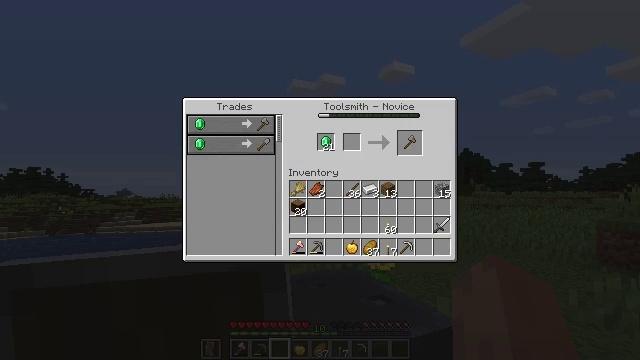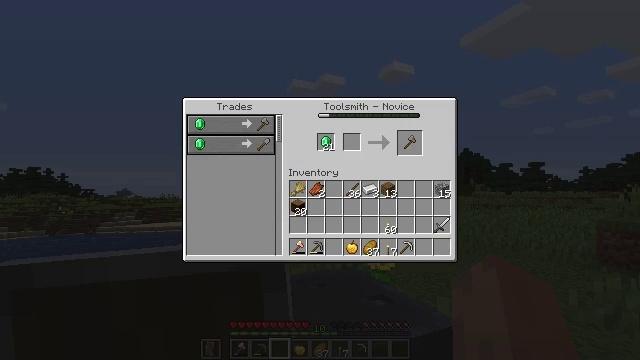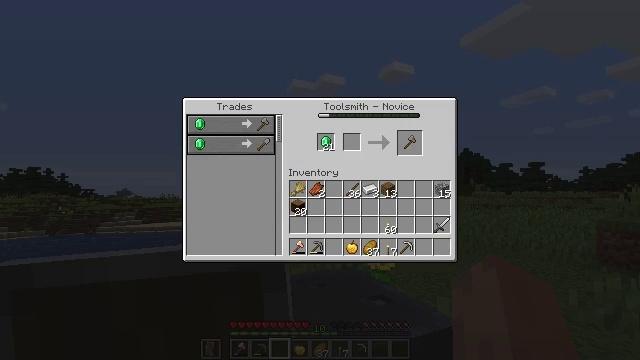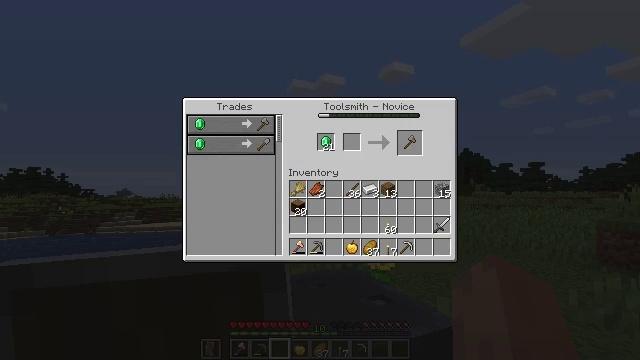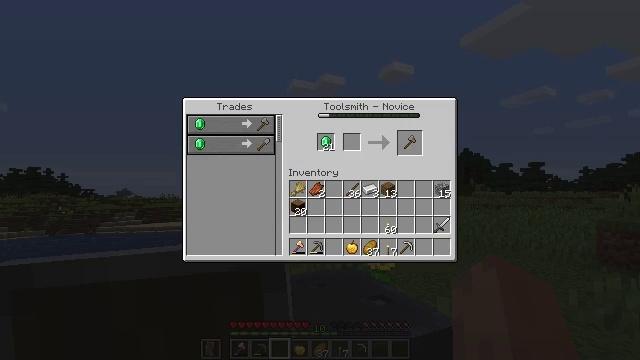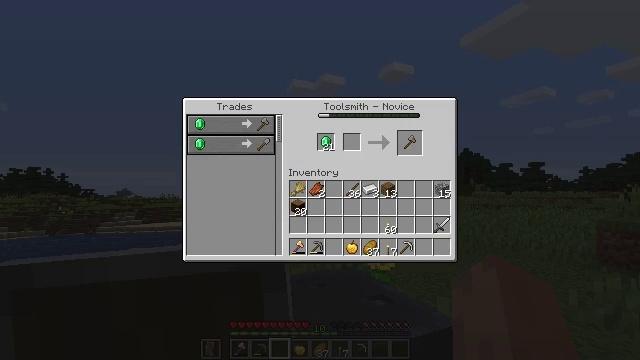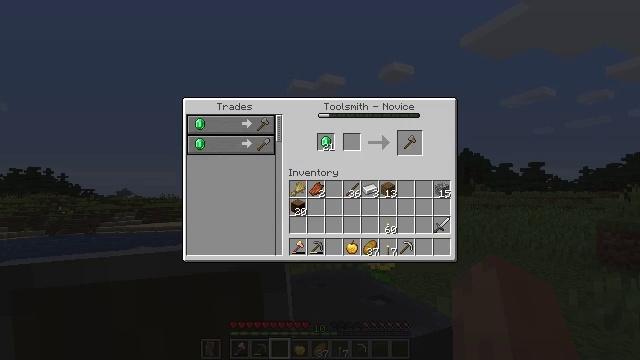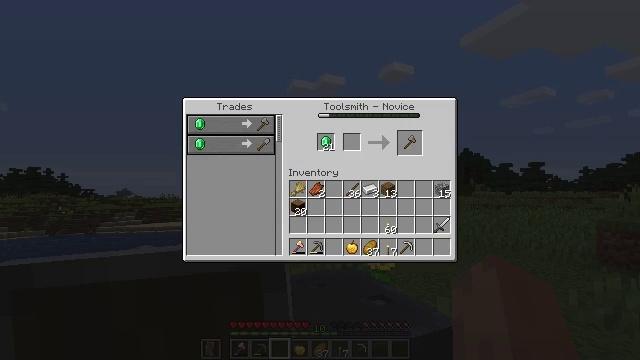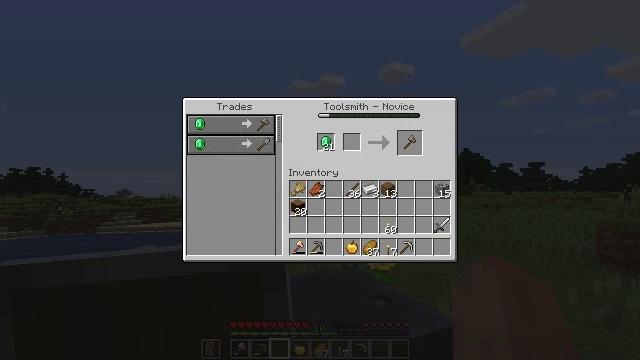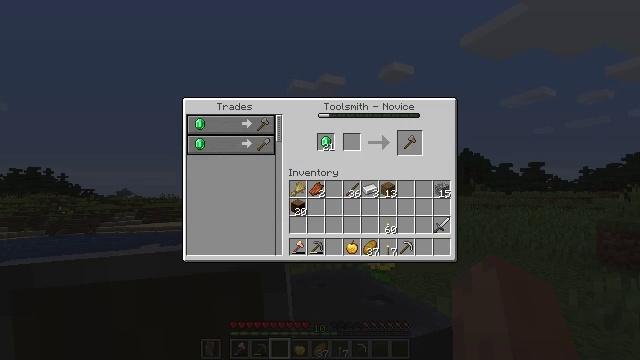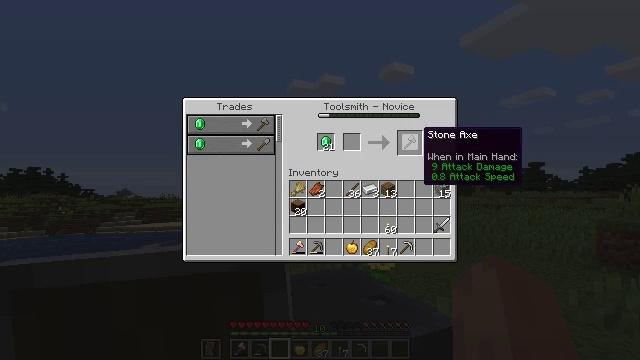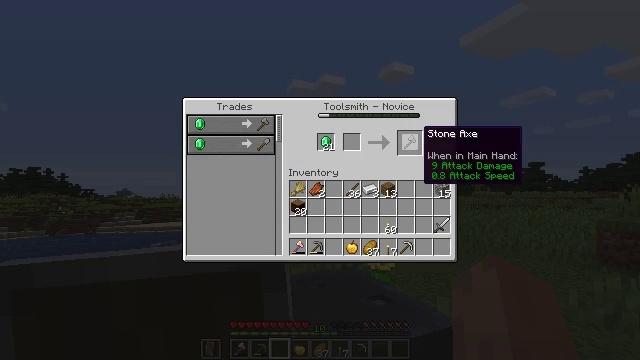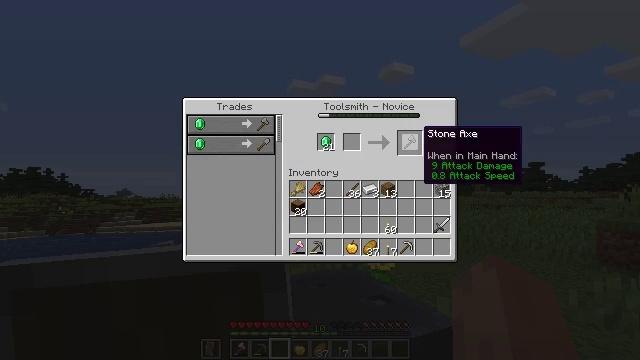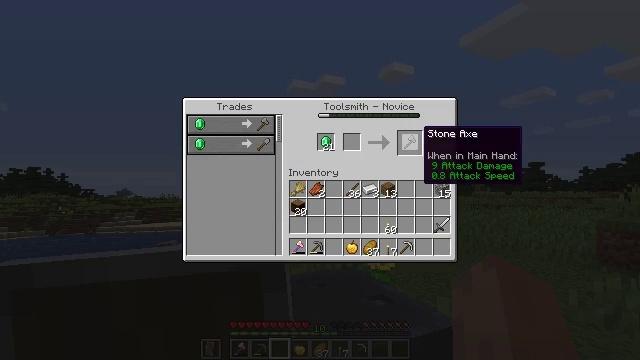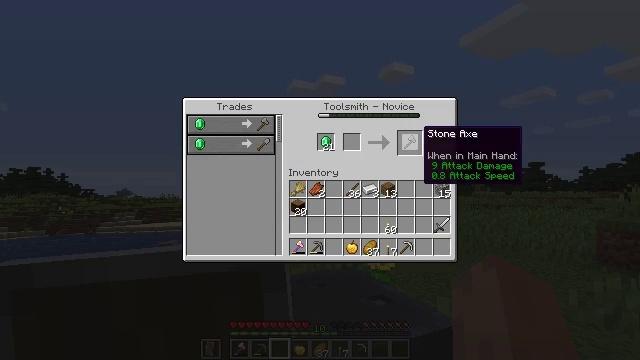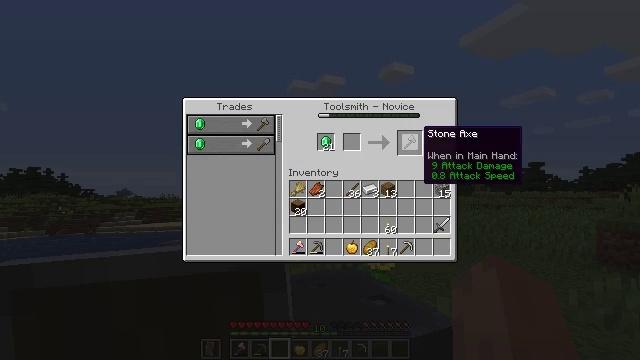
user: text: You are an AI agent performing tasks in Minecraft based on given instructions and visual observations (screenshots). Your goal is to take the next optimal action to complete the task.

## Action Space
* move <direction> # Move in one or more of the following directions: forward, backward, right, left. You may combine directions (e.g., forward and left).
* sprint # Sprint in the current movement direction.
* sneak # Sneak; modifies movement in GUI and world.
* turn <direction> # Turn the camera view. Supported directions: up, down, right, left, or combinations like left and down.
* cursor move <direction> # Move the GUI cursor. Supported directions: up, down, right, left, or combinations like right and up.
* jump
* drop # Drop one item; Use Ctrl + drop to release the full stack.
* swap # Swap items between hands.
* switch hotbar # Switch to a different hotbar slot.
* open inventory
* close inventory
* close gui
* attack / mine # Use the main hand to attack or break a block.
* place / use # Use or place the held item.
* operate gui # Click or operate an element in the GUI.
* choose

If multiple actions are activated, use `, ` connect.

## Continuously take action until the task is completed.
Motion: motion action
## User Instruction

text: Attack the smithing table to collect it.
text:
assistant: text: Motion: no_op
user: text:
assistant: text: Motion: no_op
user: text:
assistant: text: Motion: no_op
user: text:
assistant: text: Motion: no_op
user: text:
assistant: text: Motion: no_op
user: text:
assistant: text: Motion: no_op
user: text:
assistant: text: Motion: no_op
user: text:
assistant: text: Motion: no_op
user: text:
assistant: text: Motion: no_op
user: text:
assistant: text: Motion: no_op
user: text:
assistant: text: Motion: no_op
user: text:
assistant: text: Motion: no_op
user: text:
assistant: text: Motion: no_op
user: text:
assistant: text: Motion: no_op
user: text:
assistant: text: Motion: no_op
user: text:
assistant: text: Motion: no_op
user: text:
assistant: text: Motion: no_op
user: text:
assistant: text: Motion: no_op
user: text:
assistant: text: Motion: no_op
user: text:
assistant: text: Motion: no_op
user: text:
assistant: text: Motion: no_op
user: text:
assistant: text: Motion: cursor move left and up
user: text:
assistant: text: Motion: cursor move left and up
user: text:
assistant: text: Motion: cursor move left
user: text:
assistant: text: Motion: cursor move right and down
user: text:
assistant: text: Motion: cursor move right and down
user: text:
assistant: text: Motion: cursor move down, close inventory
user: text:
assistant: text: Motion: close inventory
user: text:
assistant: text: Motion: turn right and down, close inventory
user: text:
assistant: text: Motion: turn right and down